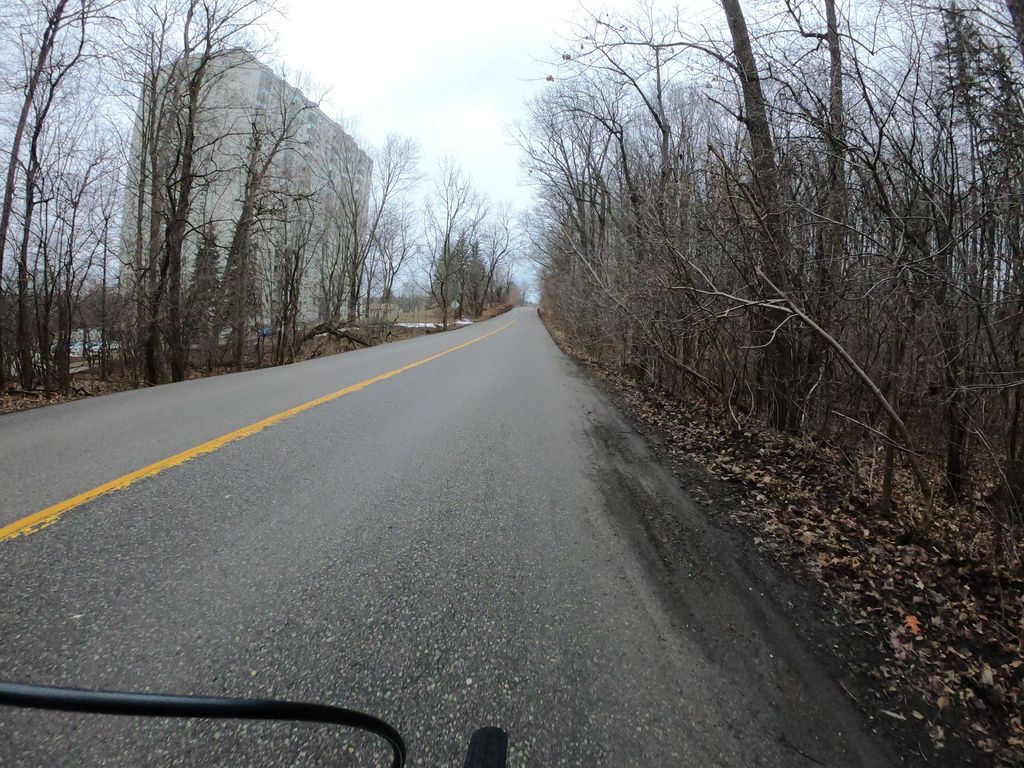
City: kitchener-waterloo